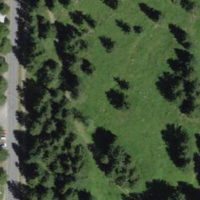
EUNIS habitat code: 53
Species observed at this site:
Tussilago farfara